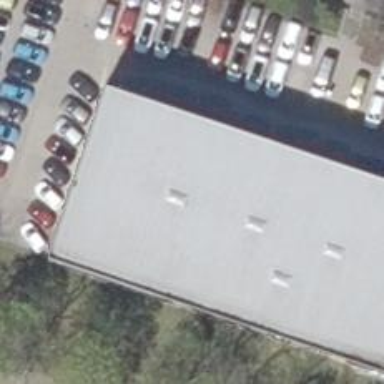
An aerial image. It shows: Car shop.